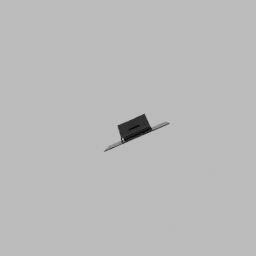
Label: electronics